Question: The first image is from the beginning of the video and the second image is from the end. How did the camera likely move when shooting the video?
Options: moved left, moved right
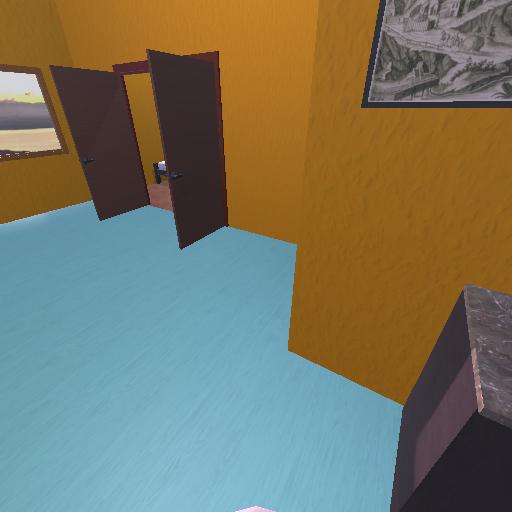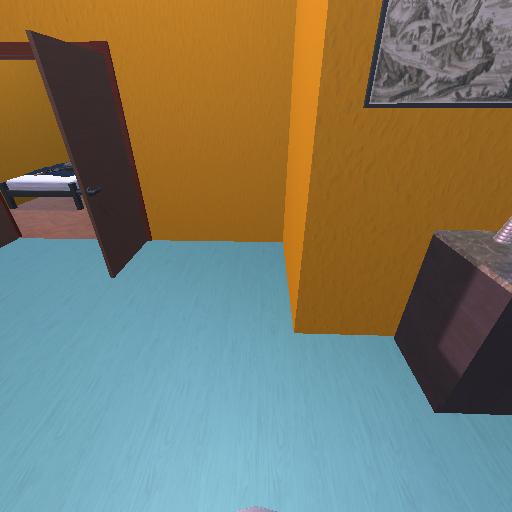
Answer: moved left